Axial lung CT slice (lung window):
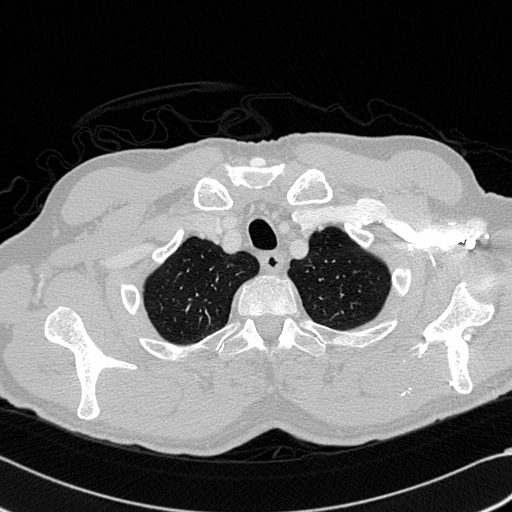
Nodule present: no